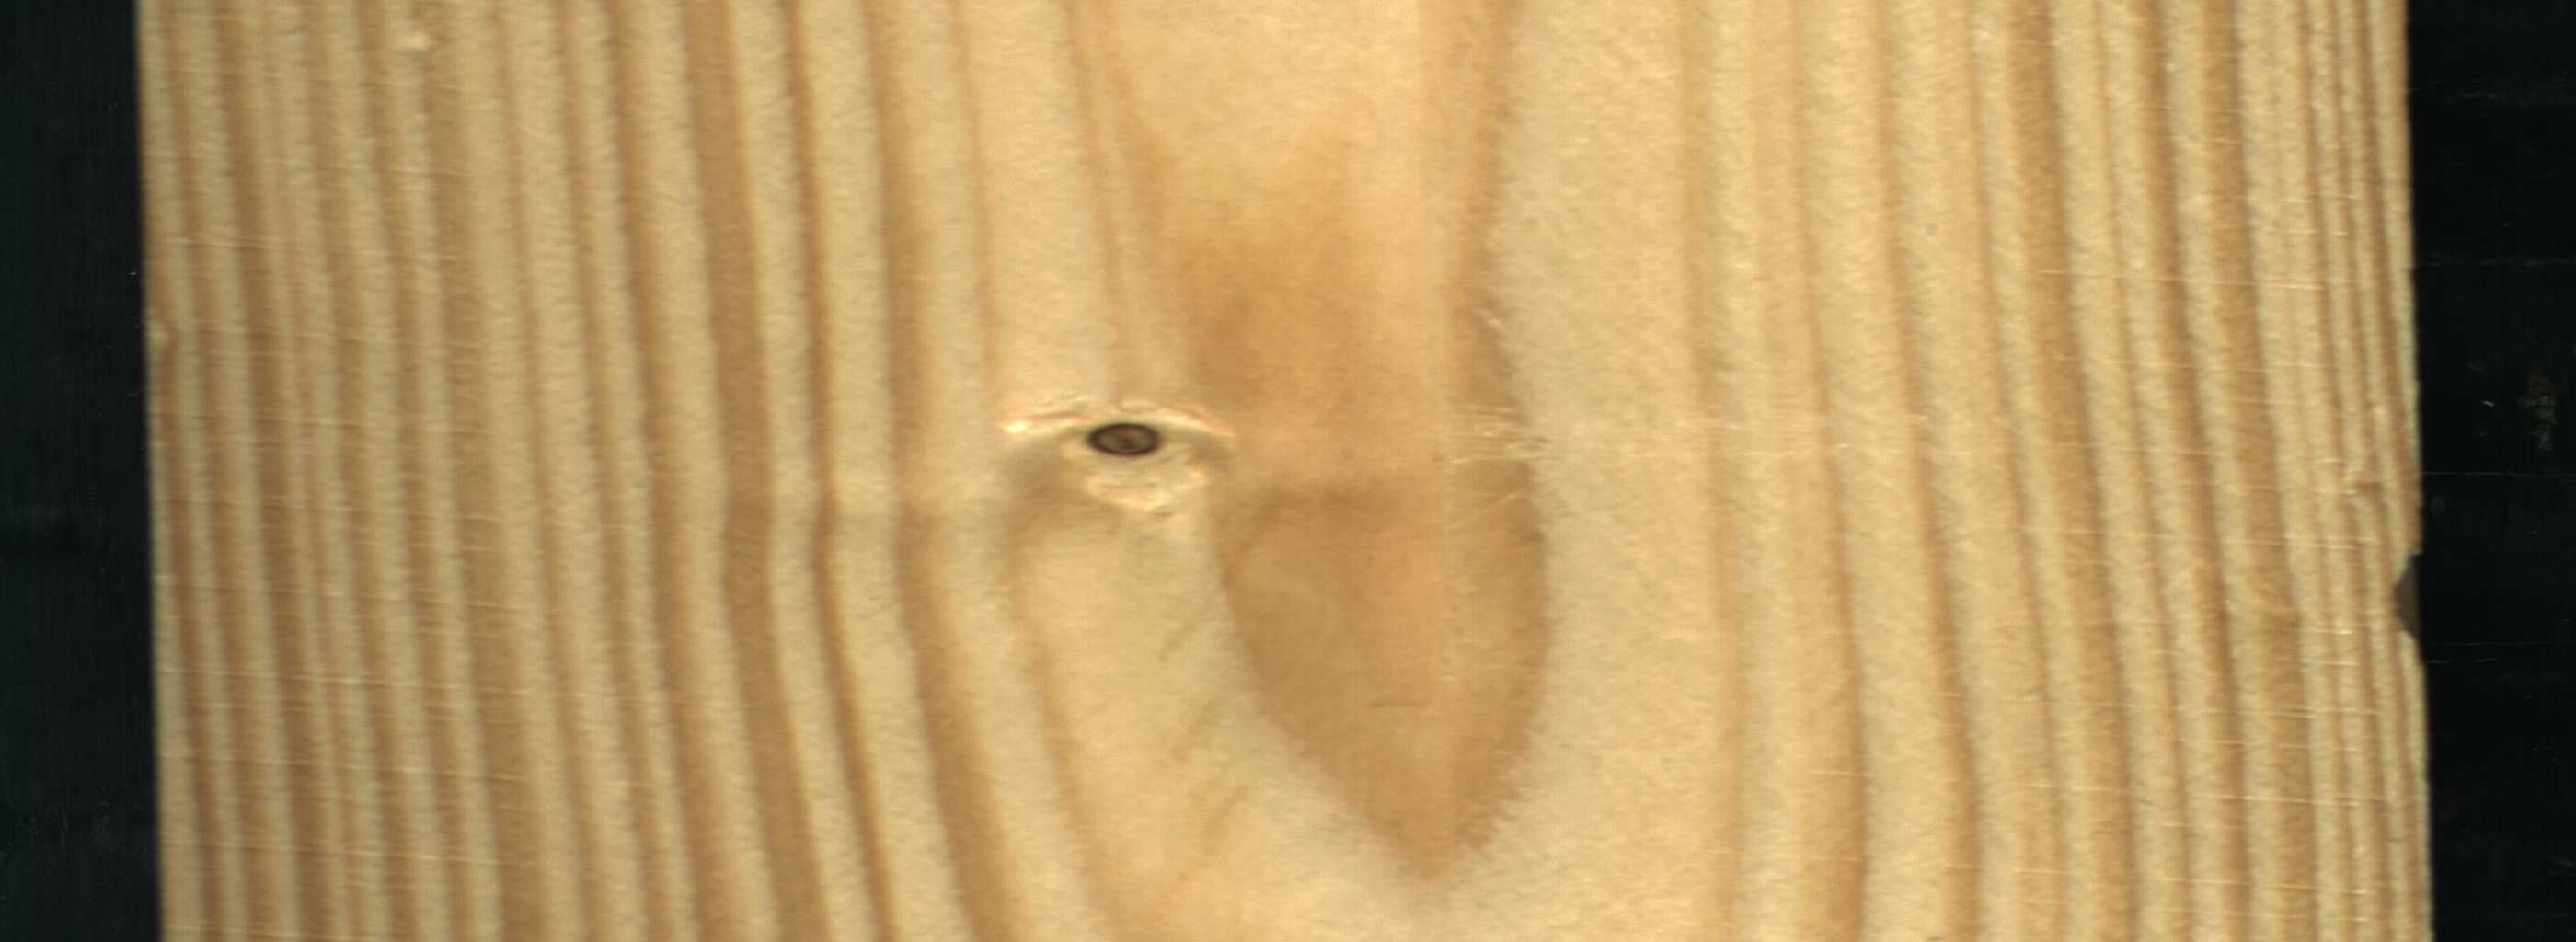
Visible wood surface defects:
Dead_Knot